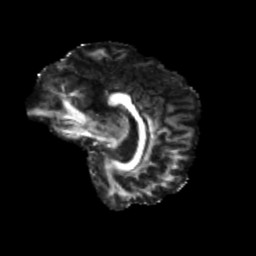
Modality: FA
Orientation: sagittal
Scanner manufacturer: siemens
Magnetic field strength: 3 T
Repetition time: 4 s
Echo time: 0.0594 s